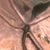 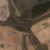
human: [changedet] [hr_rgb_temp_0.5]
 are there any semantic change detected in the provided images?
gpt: The roads appear wider and the size of the crossroads has increased.